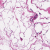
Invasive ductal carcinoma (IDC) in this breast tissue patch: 0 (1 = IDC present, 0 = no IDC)